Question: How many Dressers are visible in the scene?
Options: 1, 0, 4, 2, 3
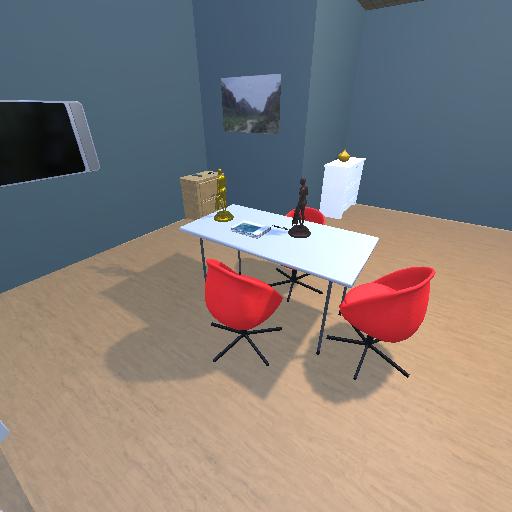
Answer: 1